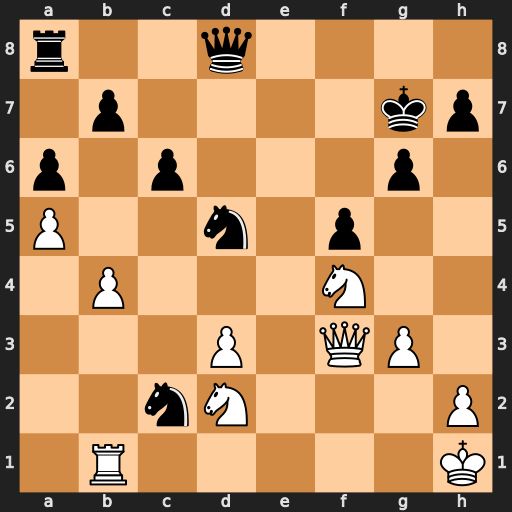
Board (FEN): r2q4/1p4kp/p1p3p1/P2n1p2/1P3N2/3P1QP1/2nN3P/1R5K
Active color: w
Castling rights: -
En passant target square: -
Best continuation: Ne6+ Kg8 Nxd8